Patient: sex F, age 67
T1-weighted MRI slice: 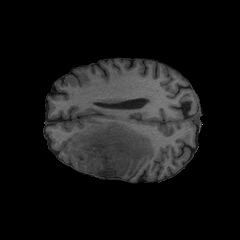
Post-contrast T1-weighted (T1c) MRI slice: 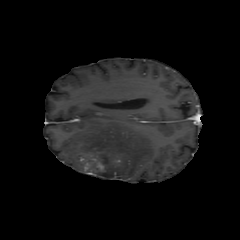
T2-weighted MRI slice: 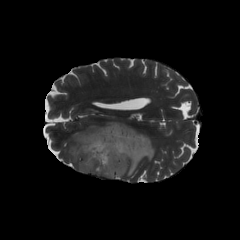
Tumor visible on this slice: yes
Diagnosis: Astrocytoma, IDH-mutant
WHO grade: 4